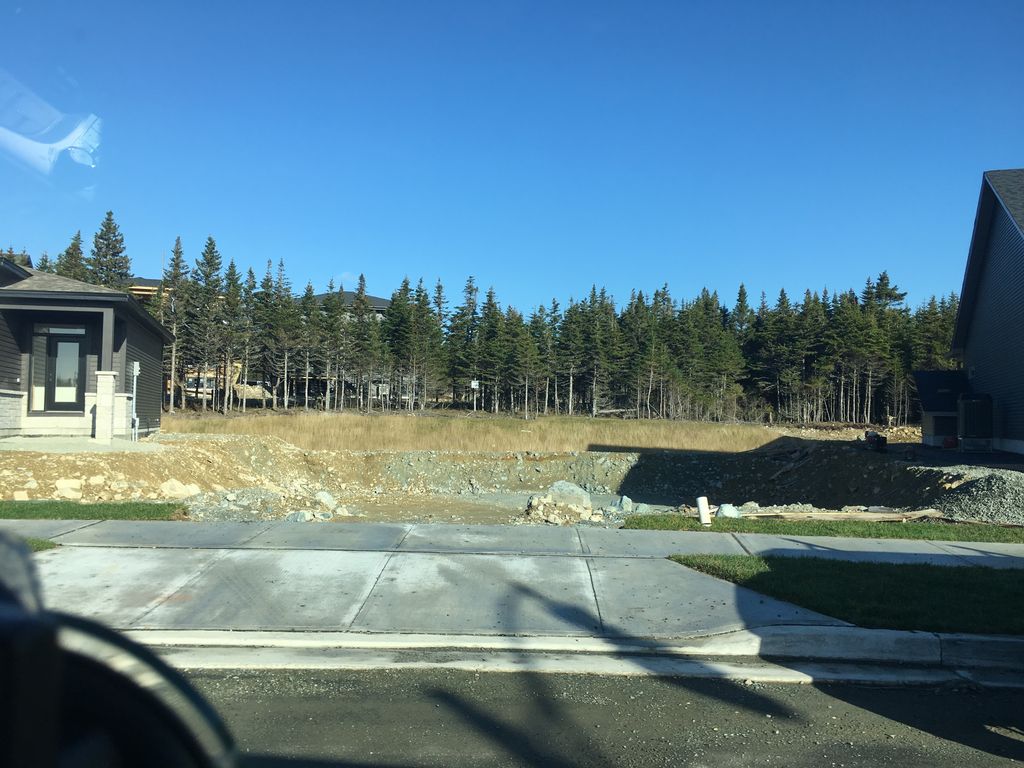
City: st_johns